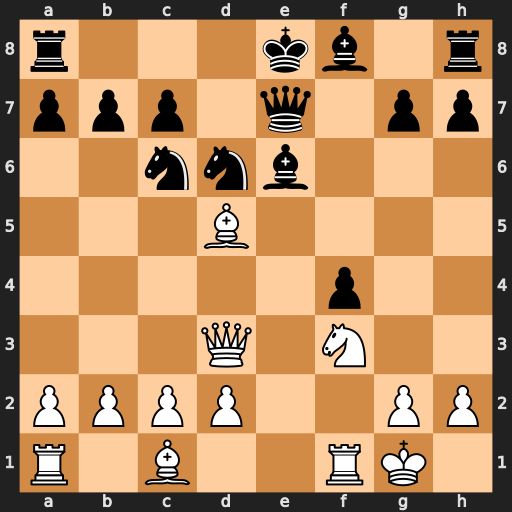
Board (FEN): r3kb1r/ppp1q1pp/2nnb3/3B4/5p2/3Q1N2/PPPP2PP/R1B2RK1
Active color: w
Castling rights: kq
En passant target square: -
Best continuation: Bxe6 Qxe6 Re1 Qxe1+ Nxe1